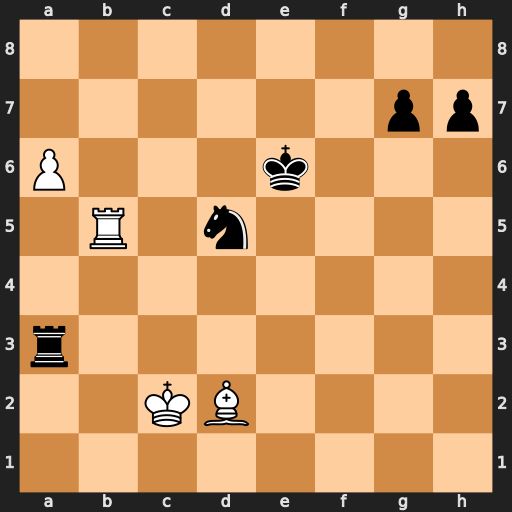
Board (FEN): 8/6pp/P3k3/1R1n4/8/r7/2KB4/8
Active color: w
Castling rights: -
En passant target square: -
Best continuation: Ra5 Rf3 a7 Nc7 Rc5